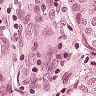
Metastatic tissue present: yes